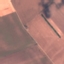
Land use / land cover: AnnualCrop